Interaction volume radius: 10 \u00c5
Interaction volume height: 15 \u00c5
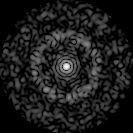
Disorder parameter: 0.841